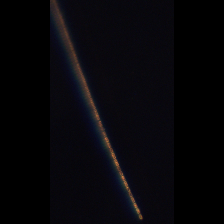
Taxon: Leptocylindrus
Group: Diatoms